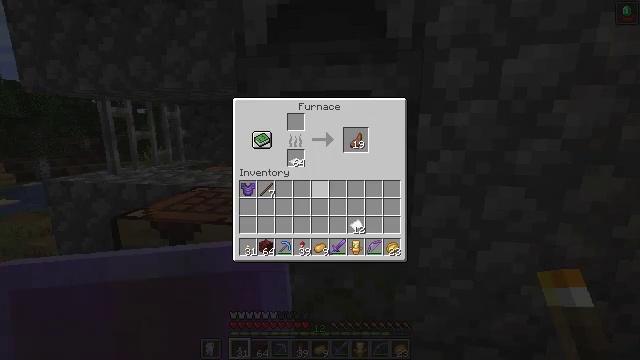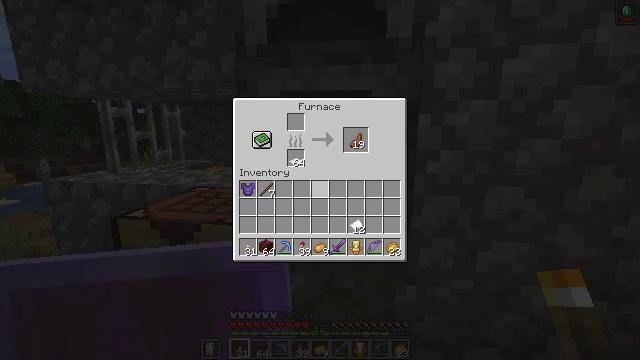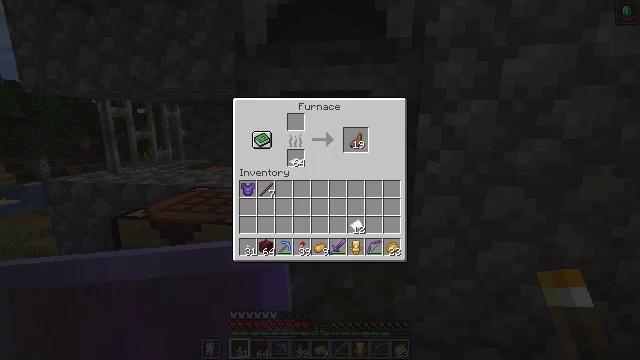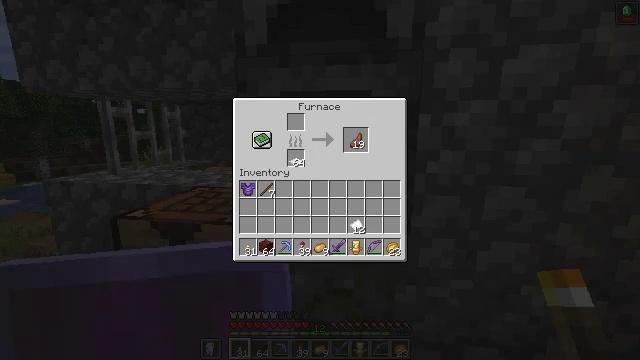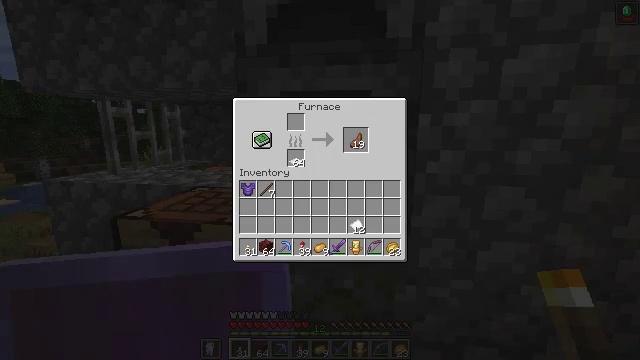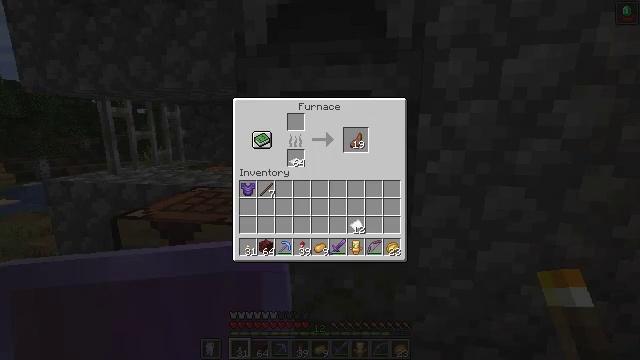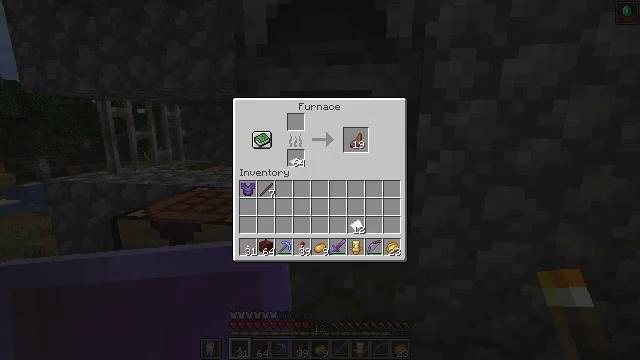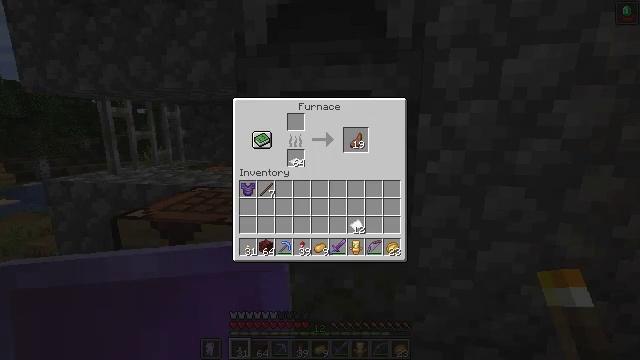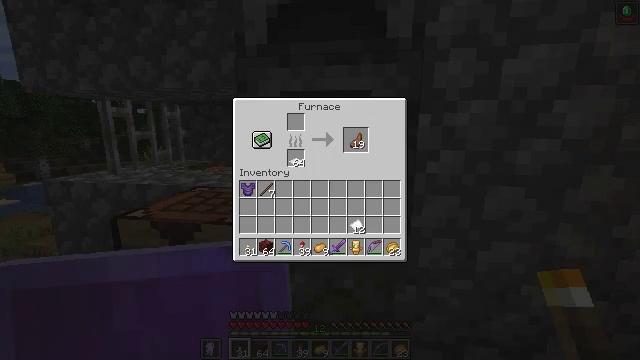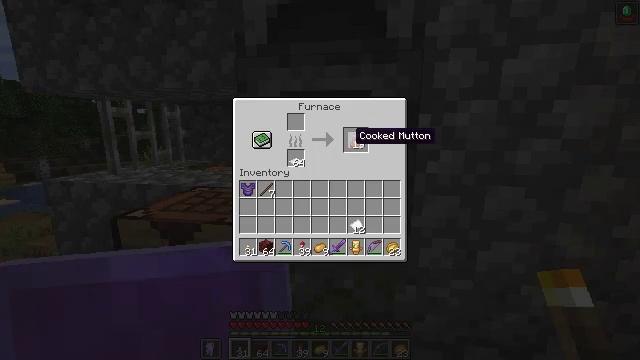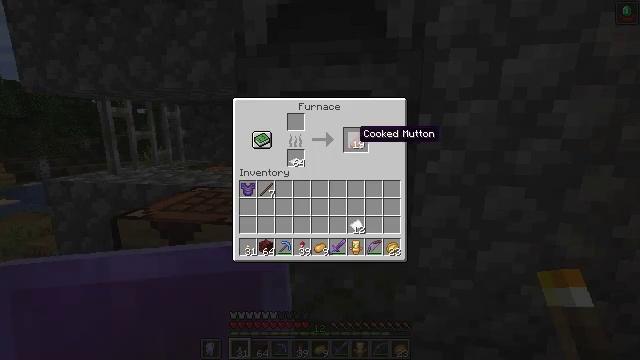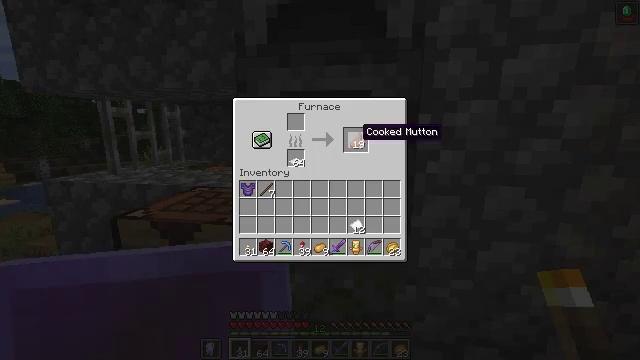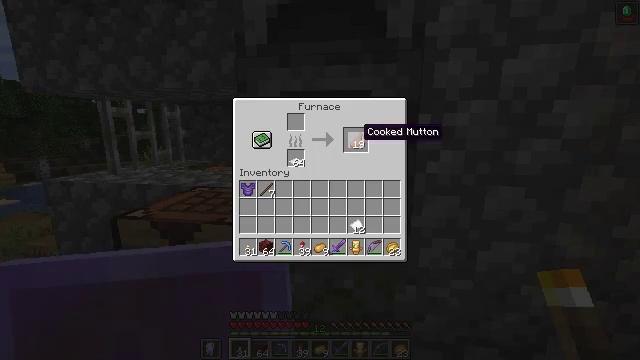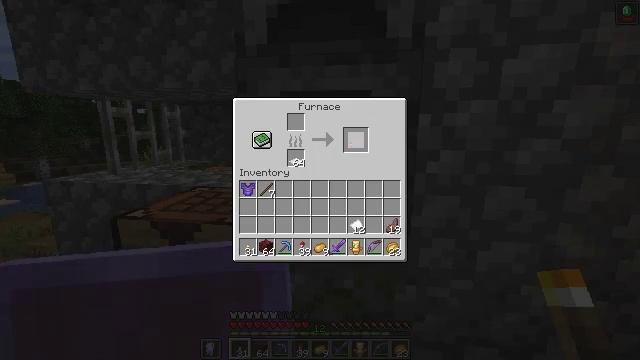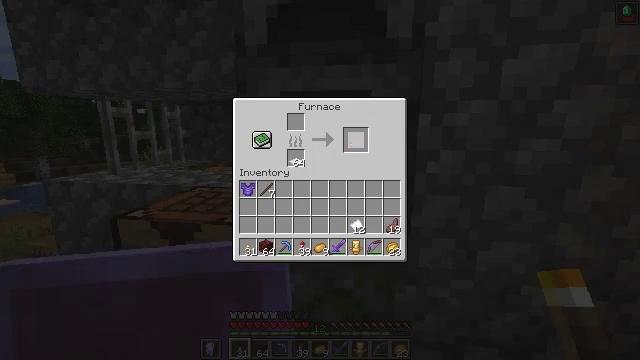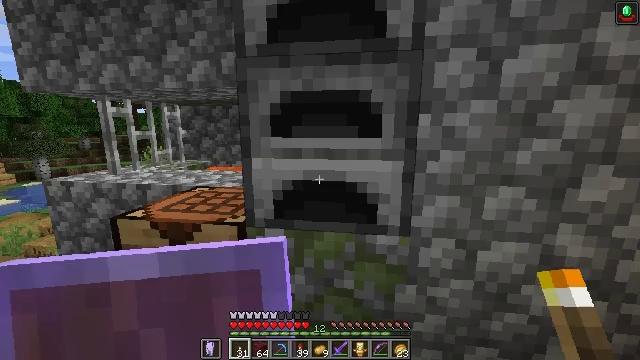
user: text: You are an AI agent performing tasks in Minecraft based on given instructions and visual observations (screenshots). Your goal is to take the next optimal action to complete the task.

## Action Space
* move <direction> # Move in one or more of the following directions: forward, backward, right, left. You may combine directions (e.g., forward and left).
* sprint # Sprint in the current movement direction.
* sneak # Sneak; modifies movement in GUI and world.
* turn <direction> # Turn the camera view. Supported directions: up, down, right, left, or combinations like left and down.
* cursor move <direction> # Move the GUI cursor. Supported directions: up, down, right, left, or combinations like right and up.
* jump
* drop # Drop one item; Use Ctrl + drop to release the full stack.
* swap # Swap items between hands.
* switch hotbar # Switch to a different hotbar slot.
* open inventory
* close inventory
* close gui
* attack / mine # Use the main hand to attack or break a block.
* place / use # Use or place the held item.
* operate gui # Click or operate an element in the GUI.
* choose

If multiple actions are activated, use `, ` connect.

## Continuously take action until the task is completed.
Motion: motion action
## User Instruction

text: Prepare cooked mutton using the furnace.
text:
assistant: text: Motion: no_op
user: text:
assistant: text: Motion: no_op
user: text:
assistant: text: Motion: no_op
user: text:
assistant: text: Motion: no_op
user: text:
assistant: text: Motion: no_op
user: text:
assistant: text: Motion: cursor move up
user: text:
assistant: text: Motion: cursor move up
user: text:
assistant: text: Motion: cursor move right and up
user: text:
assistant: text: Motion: sneak
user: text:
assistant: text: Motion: sneak
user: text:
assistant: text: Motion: sneak
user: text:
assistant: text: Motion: sneak
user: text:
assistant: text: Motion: sneak, choose
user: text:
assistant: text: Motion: sneak, choose
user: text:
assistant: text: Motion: sneak
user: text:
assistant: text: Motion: close gui
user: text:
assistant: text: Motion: turn up, open inventory
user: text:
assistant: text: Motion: no_op